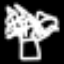
Label: palm tree